Question: I am trying to 'SELECT' rows based on two values with this stored procedure:
'''
ALTER PROCEDURE [dbo].[MYSelect]
-- Parameters with default values
@MitarbeiterId AS int,
@Wann AS datetime2(7)
AS
-- SET NOCOUNT ON added to prevent extra result sets from
-- interfering with SELECT statements.
SET NOCOUNT ON;
SELECT *
FROM [Plan]
WHERE RefMitarbeiterId = @MitarbeiterId
AND Jahr <= YEAR(@Wann)
AND Monat <= MONTH(@Wann)
AND Abgeschlossen = 0
'''
The problem is the following part:
'''
AND Jahr <= YEAR(@Wann)
AND Monat <= MONTH(@Wann)
'''
I don't know why this part is causing a (syntax) problem. With this lines included, using MSSQL Studio, I receive an error 'unable to convert DateTime to Integer'. Removing these returns results and has no syntax error. I use 'YEAR()' and 'MONTH()' elsewhere, so I'm confused why there is a problem here.
This is the 'Plan' table:

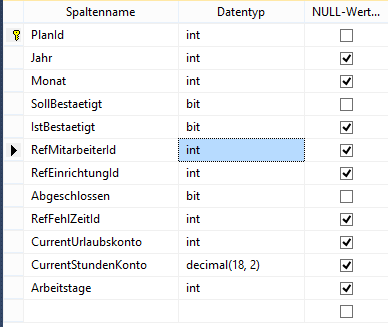
Answer: After testing different ways of running this Procedure,
i now think its a bug if you use the View with a Datetime Parameter in
because i tested
EXEC

which works well
then removed my parameters

this returns an error which tells me that it was unable to convert ''01.07.2014 00:00:00'' to a datetime but it returns the right Rows
if i now do it again with my parameters and add my values

i get an exception which tells me the same think like the error above so i have to remove the ''' and then i get the 'unable to convert DateTime to Integer' which it's a bug in my opinion